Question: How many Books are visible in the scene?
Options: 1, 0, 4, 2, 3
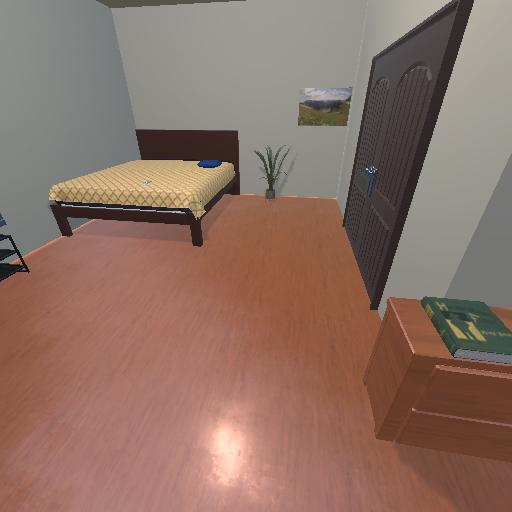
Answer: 1